Question: I have an iOS app that can create shares on Facebook. The sharing itself works fine but we don't see a text for the "shared via" line as you can see in the attached image. It just says "shared a link via .". I expect the text to be "shared a link via APPNAME." instead.

I already tried to add some settings for the Facebook App but that did not help.
This is how I trigger the share in my iOS app:
'''
NSMutableDictionary *params = [NSMutableDictionary dictionaryWithObjectsAndKeys:
name], @"name",
caption, @"caption",
description, @"description",
url, @"link",
picture, @"picture",
nil];
[FBRequestConnection startWithGraphPath:@"/me/feed"
parameters:params
HTTPMethod:@"POST"
completionHandler:^(FBRequestConnection *connection, id result, NSError *error) {
if (!error) {
// ...
} else {
// ...
}
}];
'''
Where can I make this setting? Is it a setting for the Facebook App or do I have to add that to the sharing call in my iOS app?
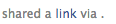
Answer: I know this is a multi-tiered setup, and to be honest I'm not sure exactly which or all of these things contribute to the "shared via..." to be set, but I've currently got it working with my application so I'll give you details about what I've done and perhaps you're missing one of the below steps: (I've whited out my app-specific details)
1) In the "Settings" screen of my Facebook Developer Account I have the following:

Note that I have the App ID, Display Name, Bundle ID, and the "iPhone Store ID", which links to the app. If I had to guess I'd say that setting that store ID is what triggers it. It seems this leads to one of three outcomes when users click the link:
- - -
2) At the bottom of the "App Details" page, there is a selection for an App Page. I did all of this stuff after creating a new facebook account for my dev team and had to be added as an admin to our App/Company's facebook business page - I was then able to link our page to the app.

3) I then made sure to add three things to the Plist for my application, the FacebookAppID, FacebookDisplayName, and added the fb123..... (123 being the Facebook App ID) to the URL types as shown below: